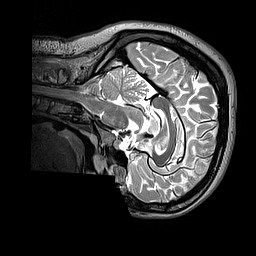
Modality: T2w
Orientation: sagittal
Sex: female
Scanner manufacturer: siemens
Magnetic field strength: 3 T
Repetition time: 3.2 s
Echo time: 0.409 s